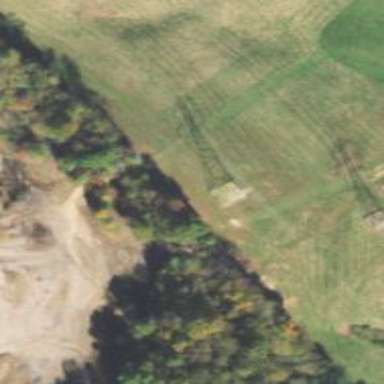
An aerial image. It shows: Lattice structure tower used for power transmission.